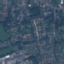
Land use / land cover class: Residential